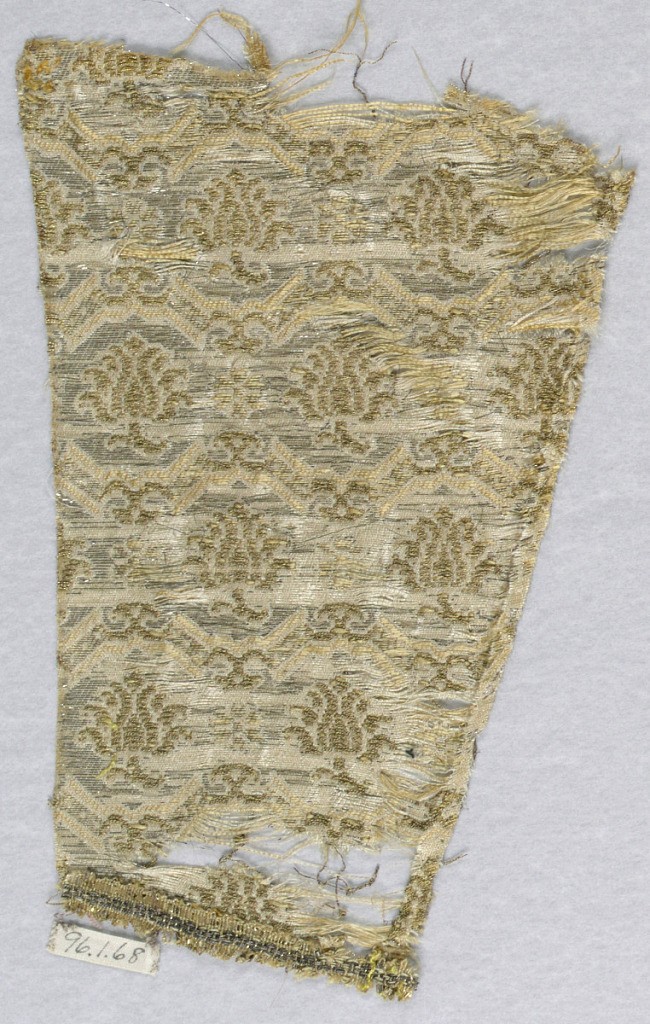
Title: Fragment
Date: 17th century
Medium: silk and metallic thread Technique: compound satin weave with discontinuous supplementary weft (brocaded)
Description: Ground divided into modified lozenges enclosing abstract floral forms. In white, gold, and silver.